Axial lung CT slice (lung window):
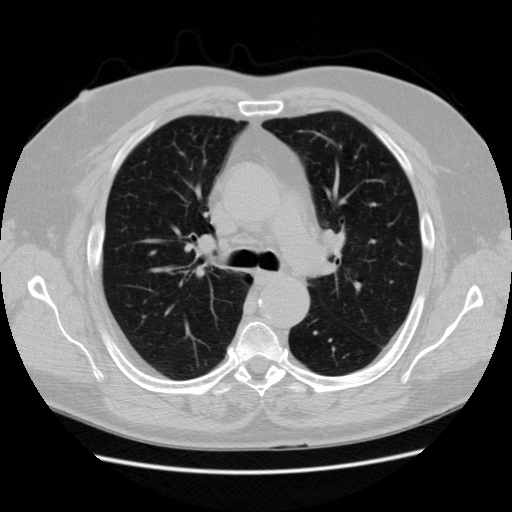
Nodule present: no